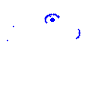
Particle: proton